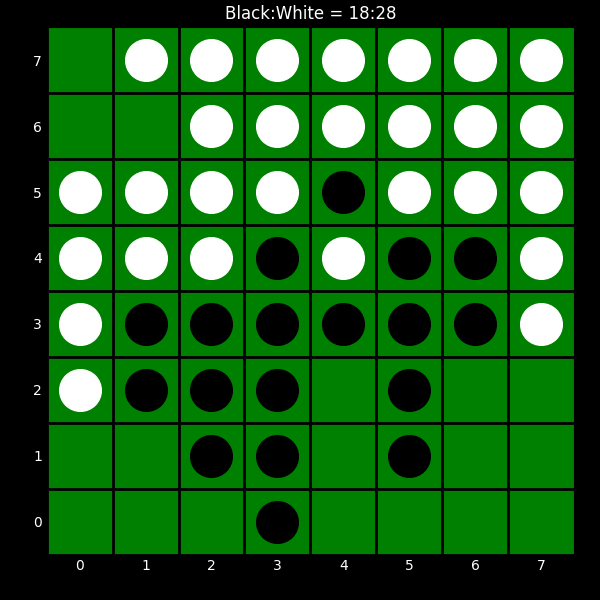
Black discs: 18
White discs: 28